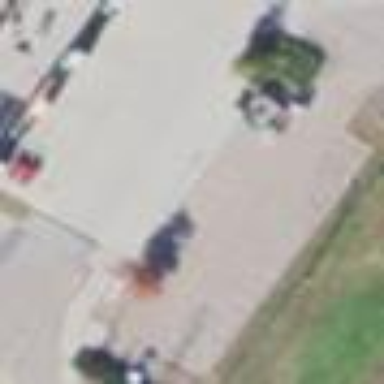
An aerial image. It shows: Parking area with surface.